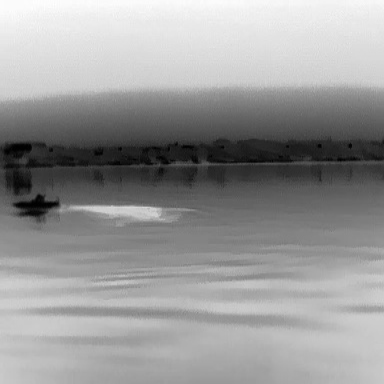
There is a canoe in the infrared image.